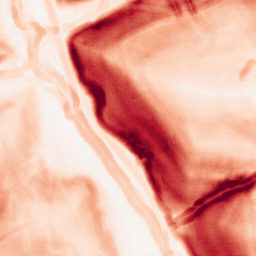
Category: morphological
Decomposition family: morphological_gradient
Decomposition parameters: size: 5
shape: disk
Upsampling method: sinc_hamming
Upsampling parameters: scale: 2
kernel_size: 4
Upsampling scale: 2